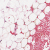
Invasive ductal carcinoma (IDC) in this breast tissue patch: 0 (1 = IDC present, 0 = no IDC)